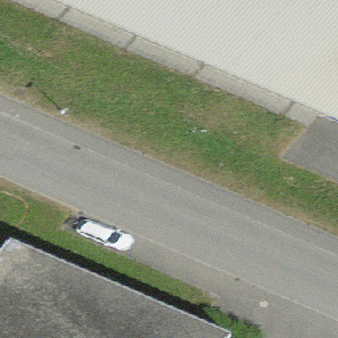
Label: other